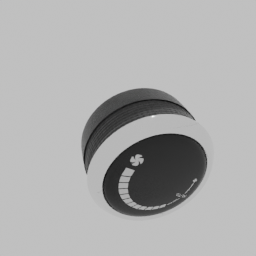
Label: electronics